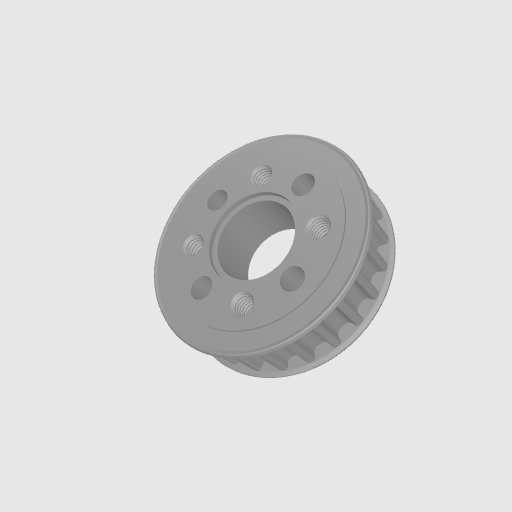
Part: Pulley5P14ID24T